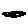
Label: house